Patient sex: F
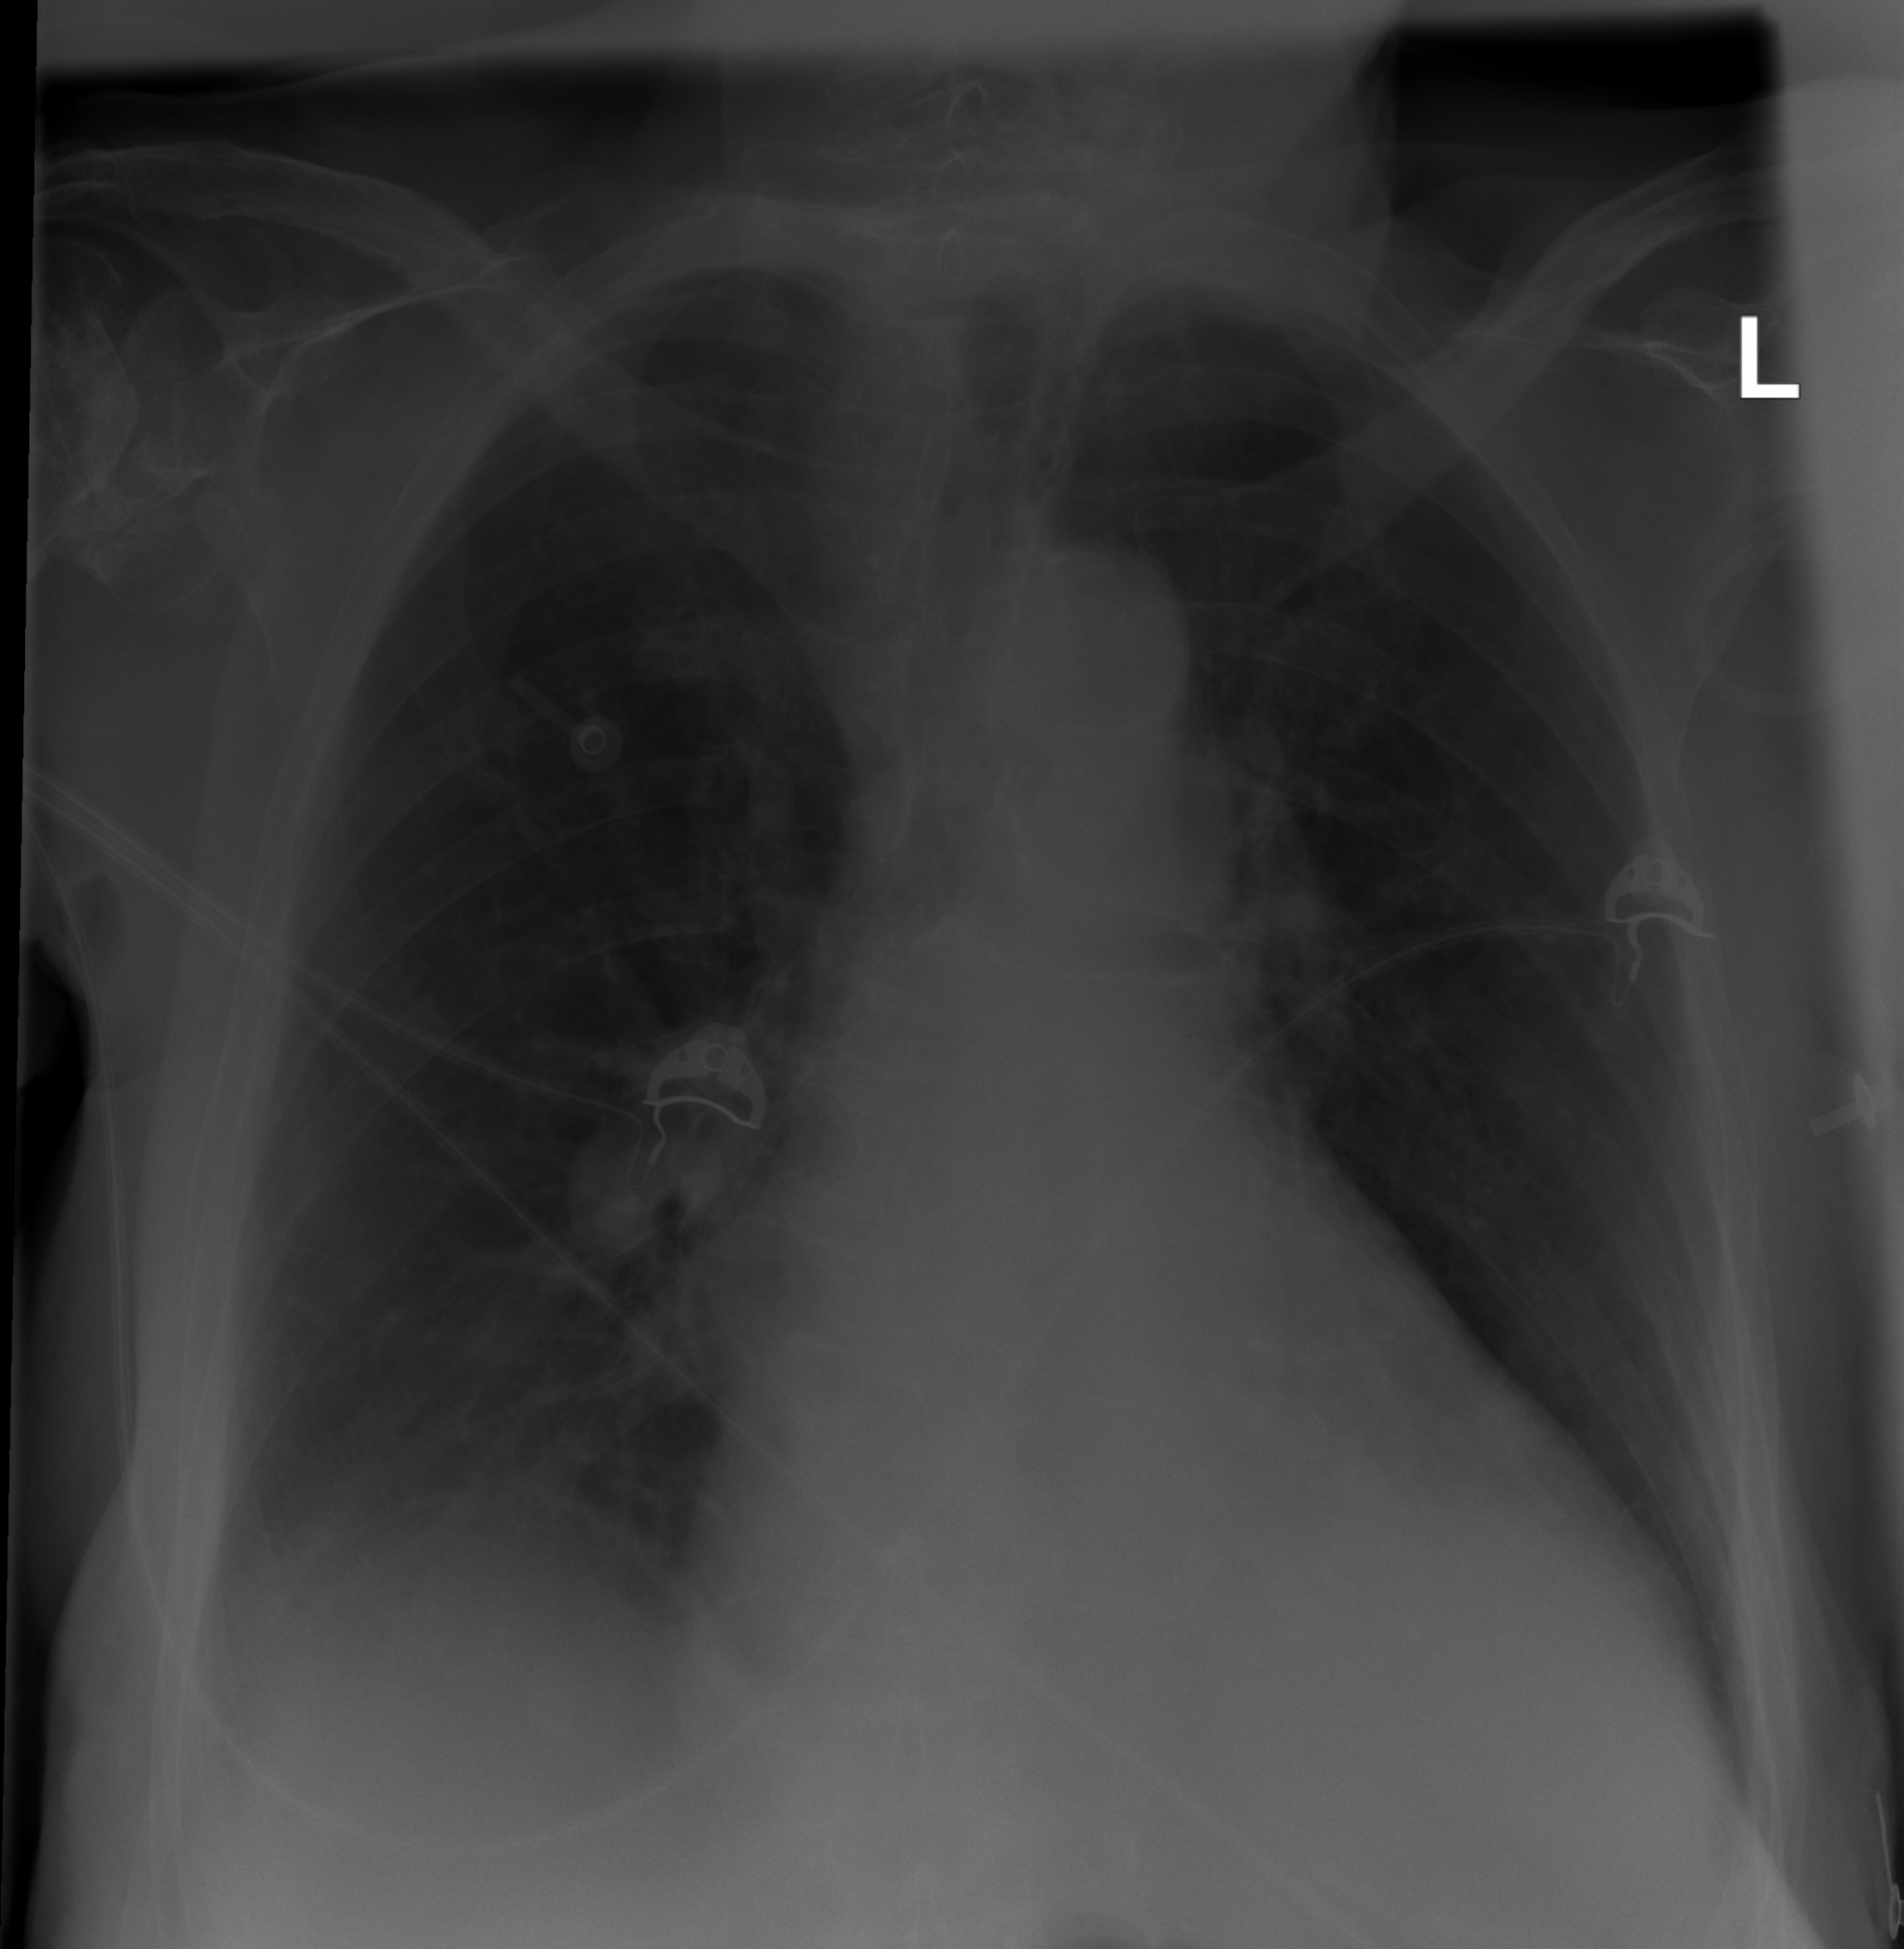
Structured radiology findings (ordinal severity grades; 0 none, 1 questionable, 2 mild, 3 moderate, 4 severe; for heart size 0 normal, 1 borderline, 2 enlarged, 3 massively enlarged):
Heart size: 2
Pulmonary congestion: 0
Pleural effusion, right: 2
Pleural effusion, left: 0
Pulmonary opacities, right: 1
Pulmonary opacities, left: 0
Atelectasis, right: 2
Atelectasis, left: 0